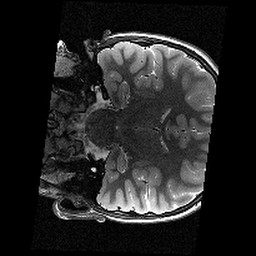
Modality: T2w
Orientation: coronal
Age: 13
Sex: female
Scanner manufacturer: siemens
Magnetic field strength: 3 T
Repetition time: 9.23 s
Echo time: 0.067 s